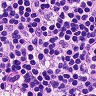
Metastatic tissue present: no